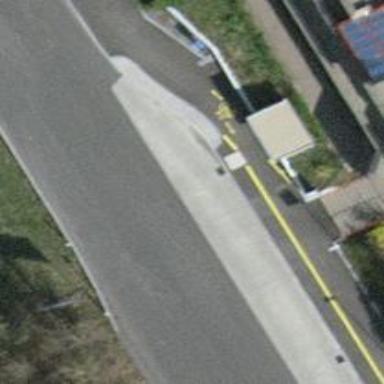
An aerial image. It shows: Bus stop with stop position for public transport.